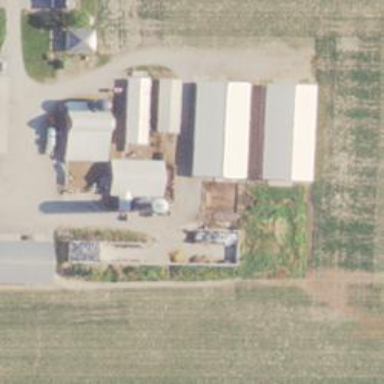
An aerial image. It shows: Farmyard area.